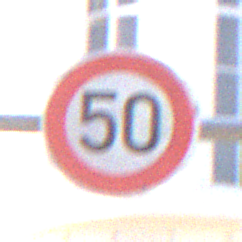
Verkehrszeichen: Geschwindigkeit50
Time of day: MorningAfternoon
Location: Outdoor (Urban)
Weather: PartlyCloudy
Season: NotSpecified
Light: Natural